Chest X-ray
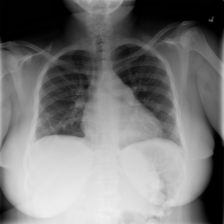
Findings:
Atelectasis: negative
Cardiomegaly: negative
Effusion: negative
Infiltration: negative
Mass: negative
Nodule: negative
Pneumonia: negative
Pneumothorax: negative
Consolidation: negative
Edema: negative
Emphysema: negative
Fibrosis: negative
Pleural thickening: negative
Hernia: negative